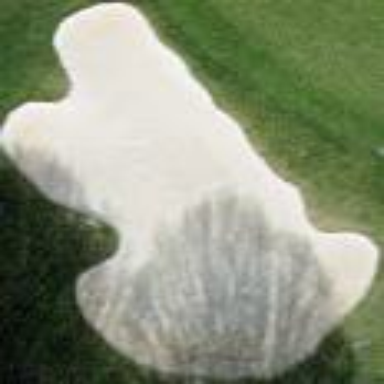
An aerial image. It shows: Sandy area is golf bunker.